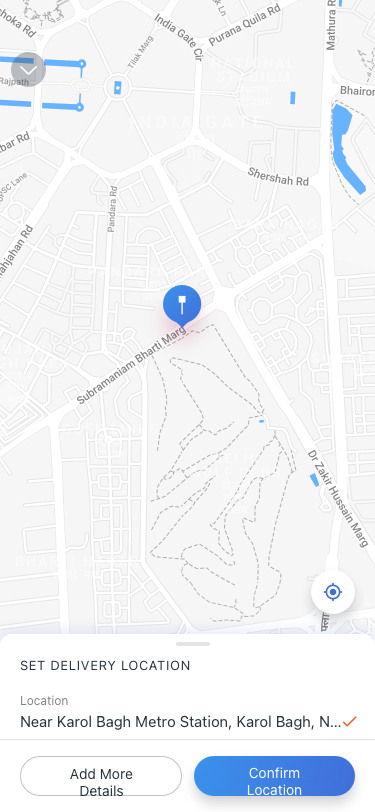
Text in this UI design:
Set Delivery Location
Near Karol Bagh Metro Station, Karol Bagh, N…
Location
Add More Details
Confirm Location